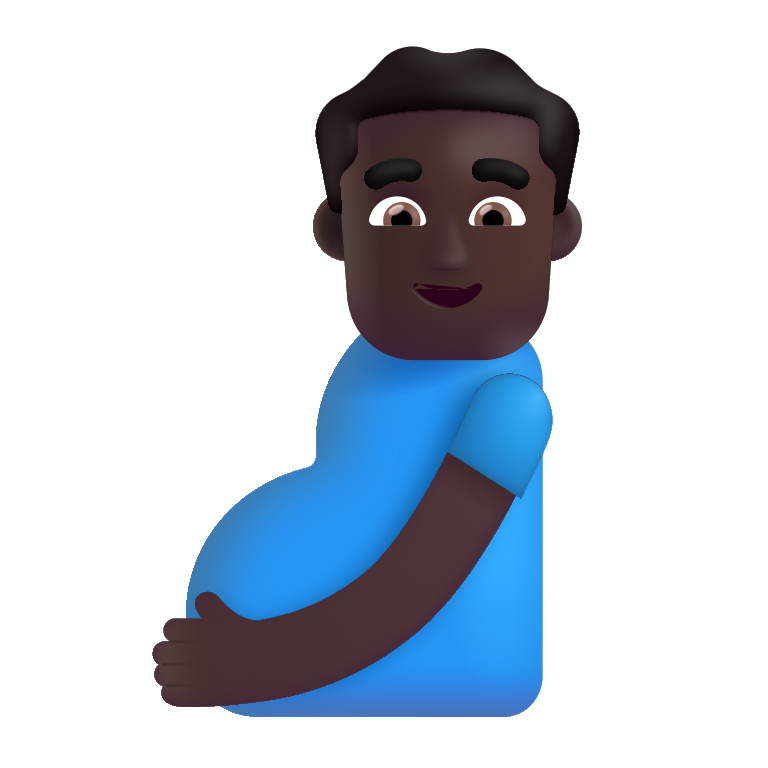
pregnant man color dark